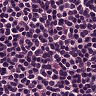
Metastatic tissue present: no